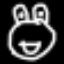
Label: frog